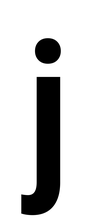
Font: Roboto_Condensed_SemiBold